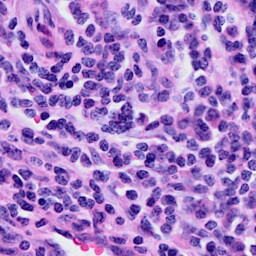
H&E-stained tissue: Cervix